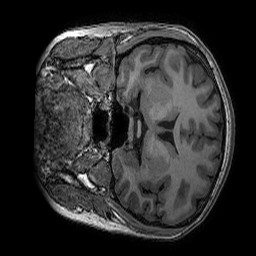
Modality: T1w
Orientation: coronal
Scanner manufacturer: ge
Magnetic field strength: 3 T
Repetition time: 0.008156 s
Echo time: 0.00318 s